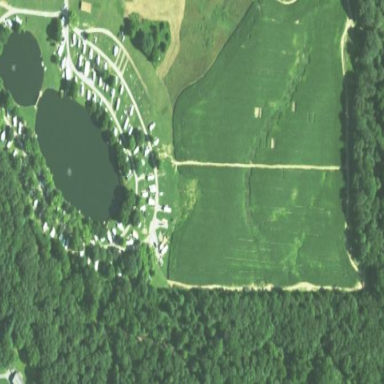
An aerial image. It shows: Campsite designated for tourism.